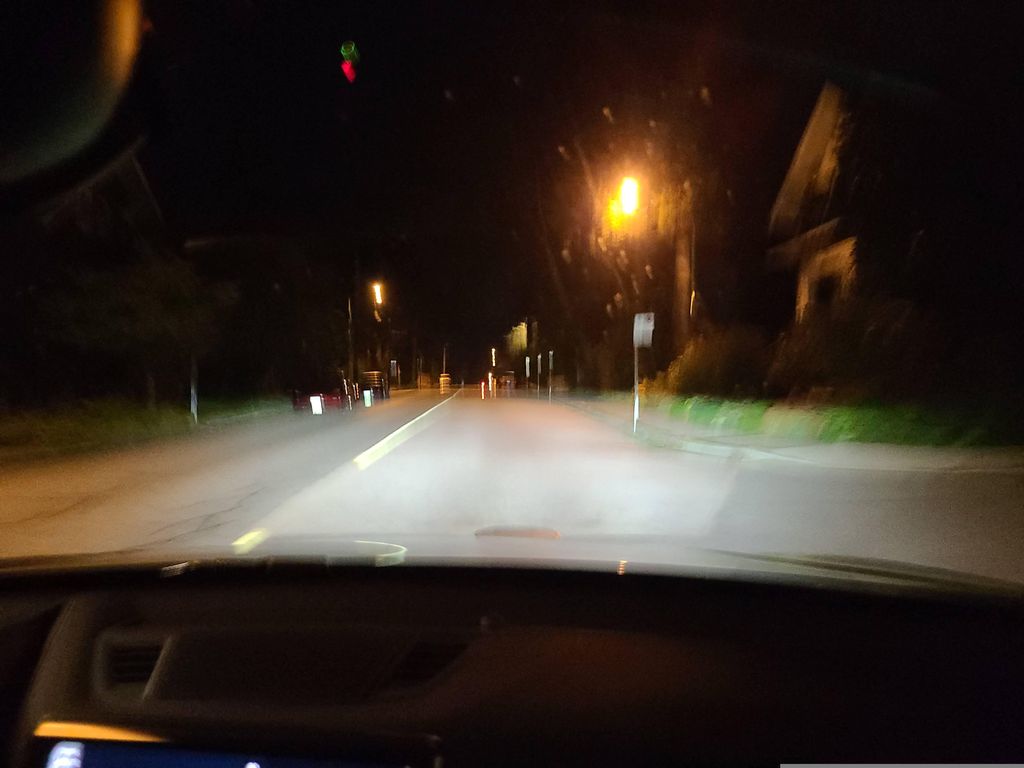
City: vancouver